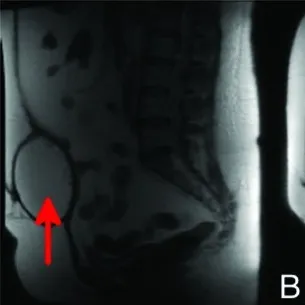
MRI scan of a 50-year-old patient done 21 months after immediate breast reconstruction. The patient had previously undergone excision of a seroma sac ("capsulectomy") 12 months prior to the imaging. The scan shows a high signal intensity, nonloculated lesion on T2W measuring approximately 19 x 7 x 11 cm3 in the subcutaneous tissues immediately anterior to the rectus muscles. Sagittal view.
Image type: radiology (mri)